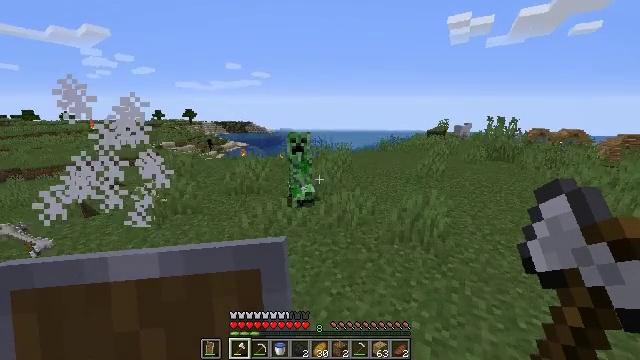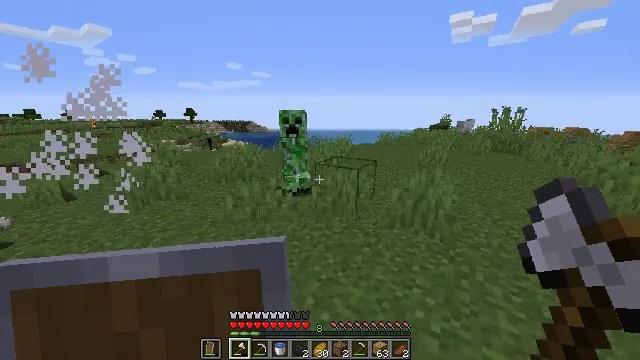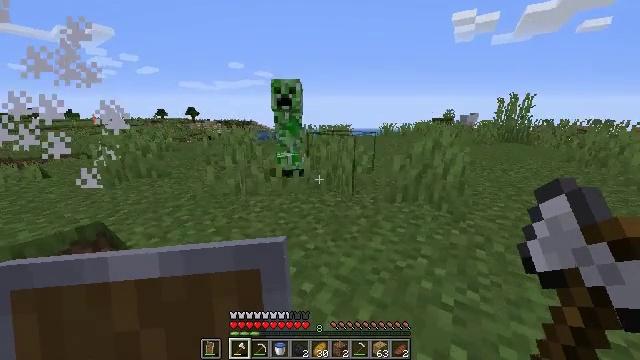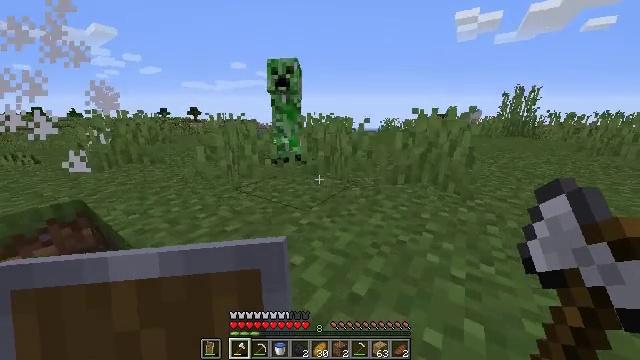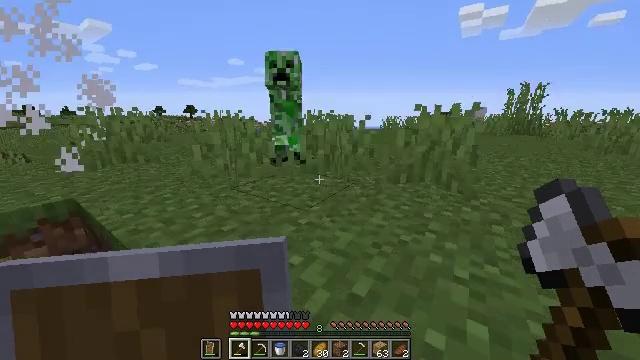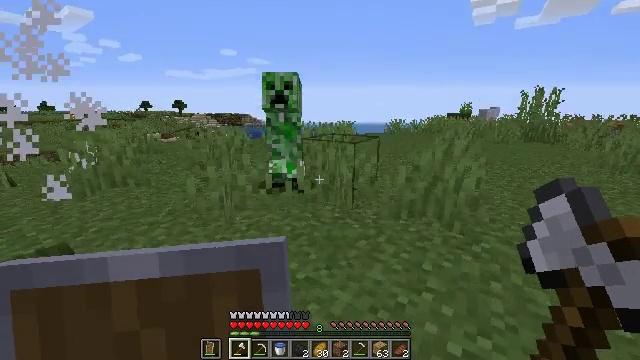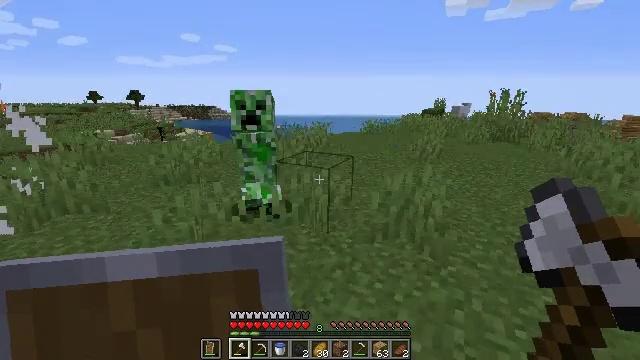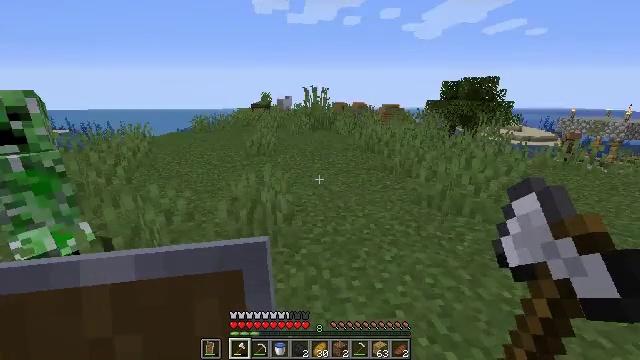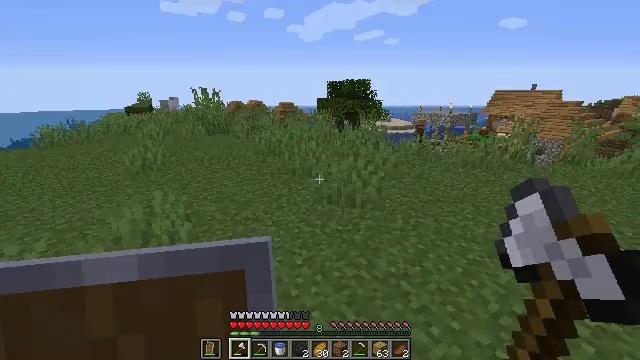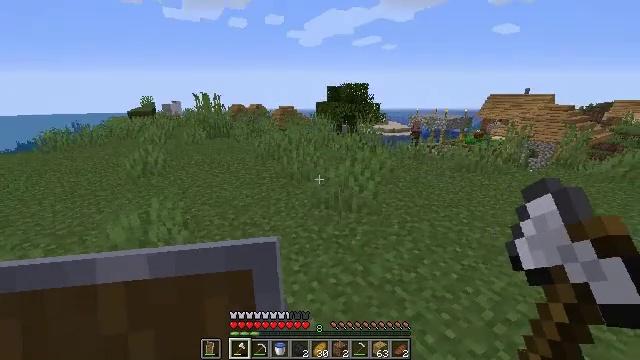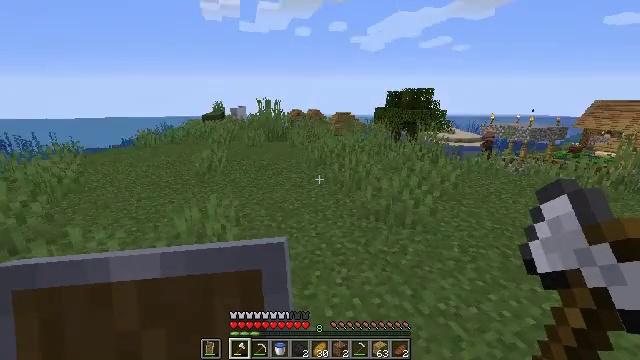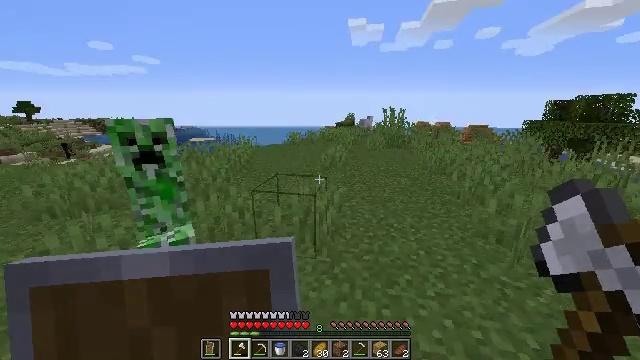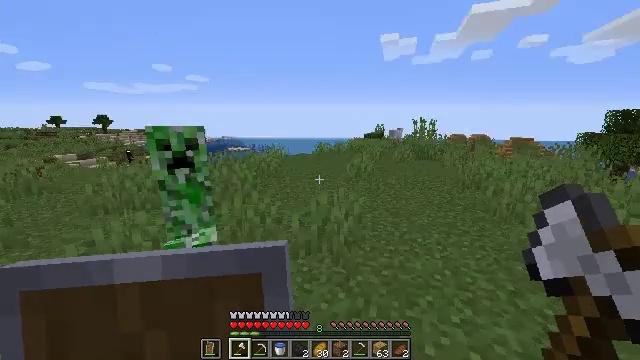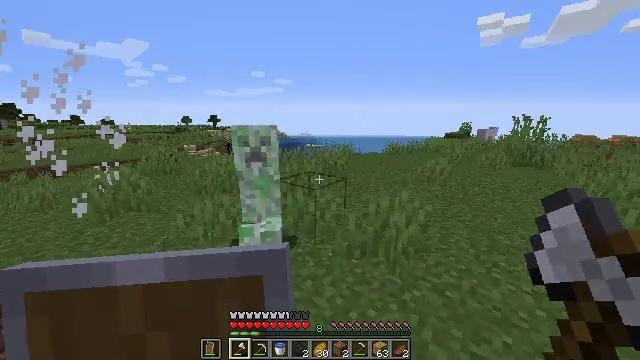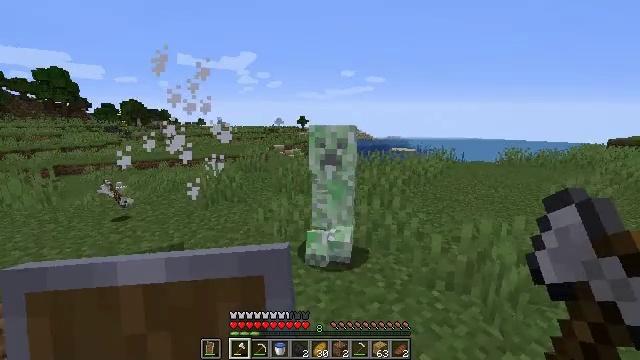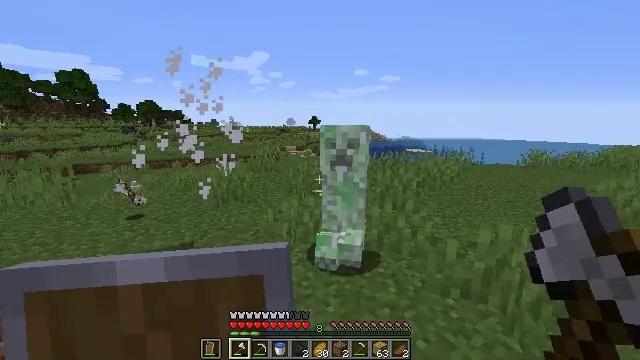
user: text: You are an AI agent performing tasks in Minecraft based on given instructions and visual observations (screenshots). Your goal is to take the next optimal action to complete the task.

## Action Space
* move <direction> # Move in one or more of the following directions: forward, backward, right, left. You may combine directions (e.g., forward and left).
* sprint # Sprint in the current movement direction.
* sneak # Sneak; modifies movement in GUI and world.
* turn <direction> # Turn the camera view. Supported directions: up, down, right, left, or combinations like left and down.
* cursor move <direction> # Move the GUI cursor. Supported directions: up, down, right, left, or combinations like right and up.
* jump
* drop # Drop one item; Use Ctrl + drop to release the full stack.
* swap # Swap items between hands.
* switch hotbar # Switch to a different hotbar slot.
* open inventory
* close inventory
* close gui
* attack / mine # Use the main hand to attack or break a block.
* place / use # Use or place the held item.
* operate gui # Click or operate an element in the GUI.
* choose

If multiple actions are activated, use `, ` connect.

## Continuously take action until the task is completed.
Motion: motion action
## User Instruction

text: Kill mobs.
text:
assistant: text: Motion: move forward and move right, sprint, jump
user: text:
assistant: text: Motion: move forward and move right, sprint, jump
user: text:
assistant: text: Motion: move forward and move right, sprint, jump
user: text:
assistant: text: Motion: move forward and move right, sprint, jump
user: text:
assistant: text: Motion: move forward and move right, sprint, jump
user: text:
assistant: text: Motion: move forward and move right, sprint, turn right and down, jump
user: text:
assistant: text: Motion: move forward and move right, sprint, turn right and down, jump
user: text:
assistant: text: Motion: move forward and move right, sprint, turn right and down, jump
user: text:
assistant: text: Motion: move forward and move right, sprint, jump
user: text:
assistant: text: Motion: move forward and move right, sprint, turn left and up, jump
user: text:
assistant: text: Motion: move forward and move right, sprint, turn left and up, jump
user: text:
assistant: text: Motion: move forward, sprint, turn left and up
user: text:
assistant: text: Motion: turn left
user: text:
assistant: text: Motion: turn left and up
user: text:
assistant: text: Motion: turn left
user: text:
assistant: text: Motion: no_op
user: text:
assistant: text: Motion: attack / mine
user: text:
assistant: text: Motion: attack / mine
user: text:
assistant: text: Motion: move back, turn up, attack / mine
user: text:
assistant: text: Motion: move back, turn right and up
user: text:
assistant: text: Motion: move back, turn right and up
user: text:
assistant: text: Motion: use / place